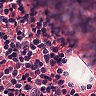
Metastatic tissue present: no